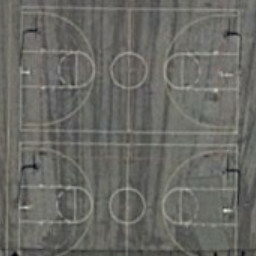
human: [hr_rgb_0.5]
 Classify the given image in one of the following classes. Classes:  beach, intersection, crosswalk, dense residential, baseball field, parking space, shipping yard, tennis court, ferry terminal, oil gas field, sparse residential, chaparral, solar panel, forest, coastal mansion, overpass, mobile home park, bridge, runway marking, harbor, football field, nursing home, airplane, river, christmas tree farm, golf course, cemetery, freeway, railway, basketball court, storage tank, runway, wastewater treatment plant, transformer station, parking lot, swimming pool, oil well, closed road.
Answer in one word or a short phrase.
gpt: basketball court